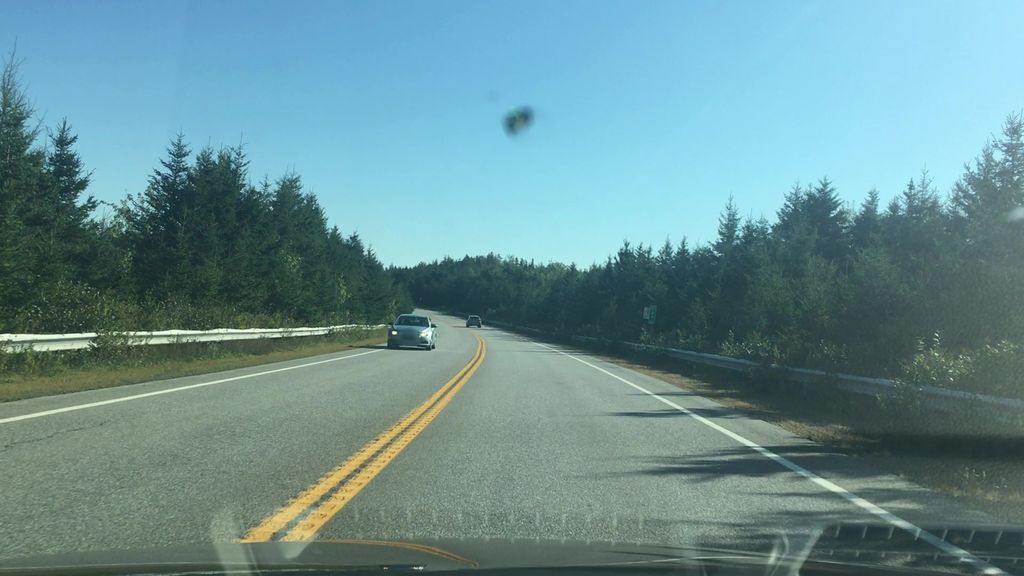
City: halifax